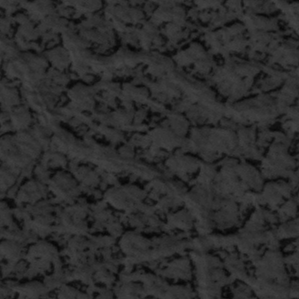
Label: frost